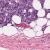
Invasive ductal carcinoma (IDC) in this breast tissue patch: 1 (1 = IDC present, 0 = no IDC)